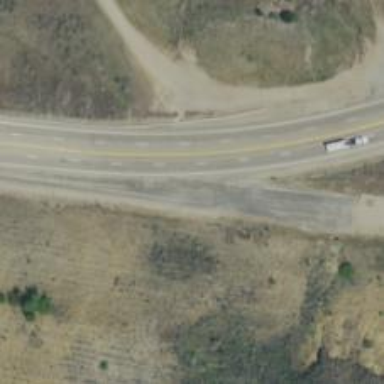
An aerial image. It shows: Escape road.